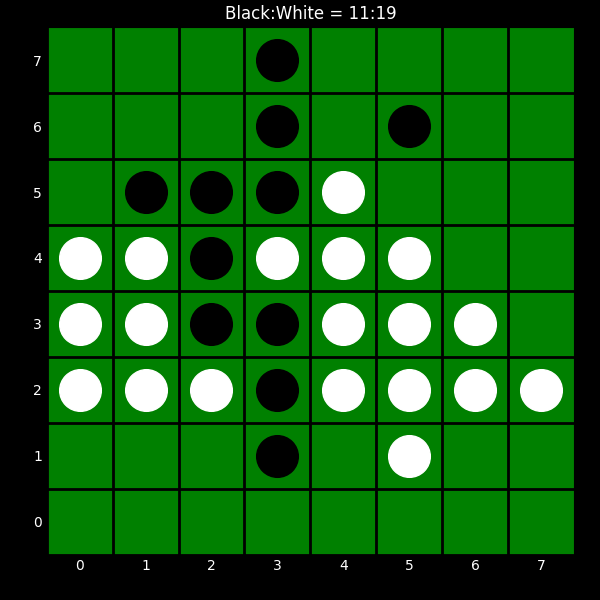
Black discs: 11
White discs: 19